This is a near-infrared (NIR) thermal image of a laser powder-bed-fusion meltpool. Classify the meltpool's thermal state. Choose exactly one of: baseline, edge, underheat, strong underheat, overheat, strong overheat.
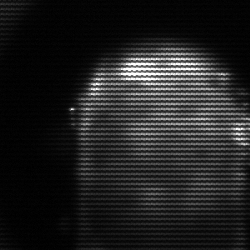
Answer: baseline